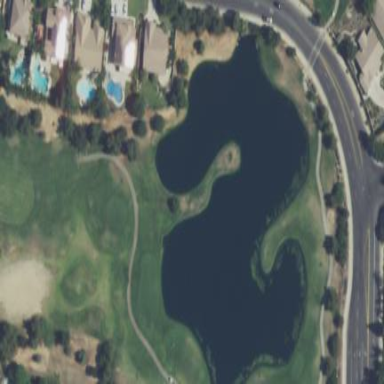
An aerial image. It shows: Water hazard in golf course. The hazard is natural water feature.